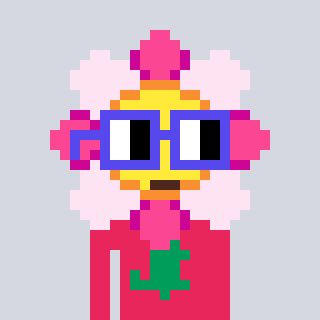
a pixel art character with square blue glasses, a flower-shaped head and a redpinkish-colored body on a cool background